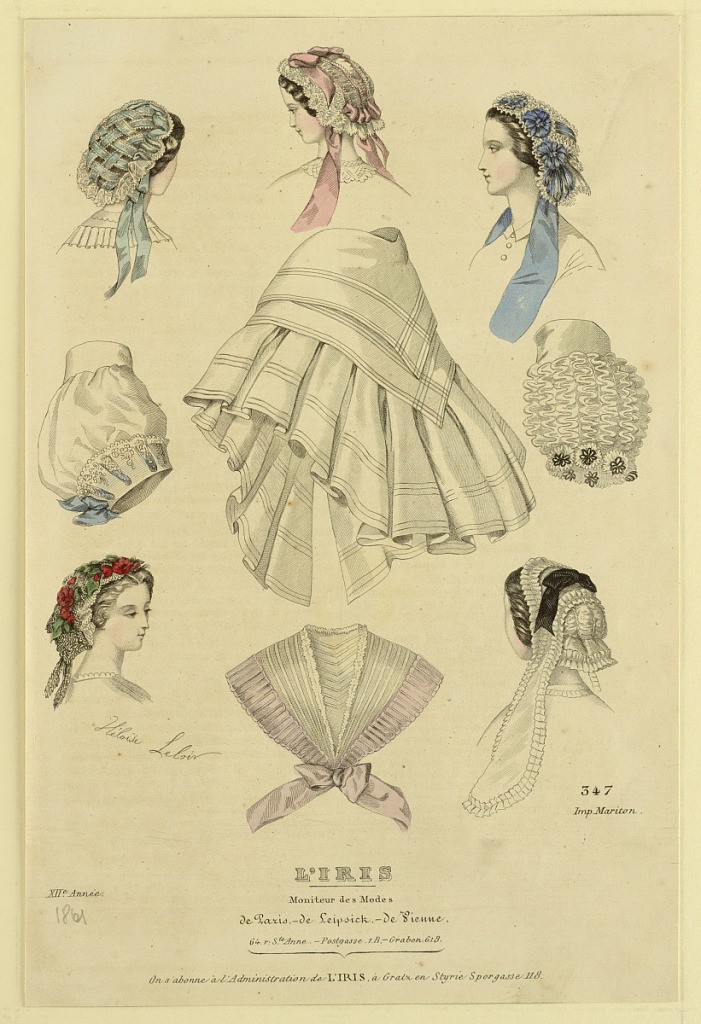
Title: Fashion Plate no. 347 from L'Iris, Moniteur des Modes
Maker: Imprimerie Mariton, French, active mid-19th c.
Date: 1861
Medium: Hand-colored engraving on paper
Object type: Print
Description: Fashion plate from L'Iris, Moniteur des Modes.